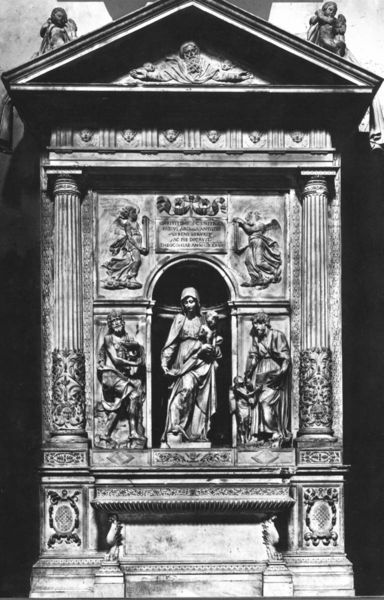
Titel: Altar der Madonna della Neve
Künstler: Giovanni da Nola
Standort: Neapel, S. Domenico Maggiore (EU - I - Kampanien)
Schlagwörter: gott, blume, frau, säulen, architektur, bibel, stein, kind, engel, relief, giebel, baby, inschrift, stuck, tor, foto, antike, jungfrau, ionisch, griechenland, tempel, heilige, maria, grabmal, korintisch, kriche, psalm, vers, kenotaph